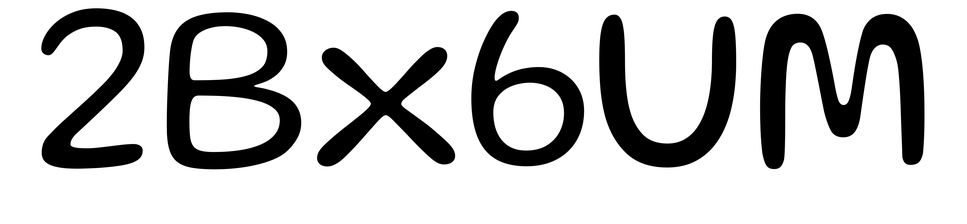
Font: Gluten_Light